Question:
I want to make the given layout scrollable, so that the two buttons are fixed and the 4 imageViews can be scrolled. I tried the following code, but it messed up..kindly, help
Layout :
'''
<LinearLayout
xmlns:android="http://schemas.android.com/apk/res/android"
xmlns:tools="http://schemas.android.com/tools"
android:layout_width="match_parent"
android:layout_height="match_parent"
android:orientation="horizontal" >
<ScrollView
android:layout_width="match_parent"
android:layout_height="wrap_content"
>
<RelativeLayout
android:layout_width="match_parent"
android:layout_height="wrap_content"
android:orientation="vertical">
<ImageView
android:id="@+id/iv1"
android:layout_width="wrap_content"
android:layout_height="wrap_content"
android:layout_alignParentLeft="true"
android:layout_alignParentTop="true"
android:layout_marginTop="46dp"
android:clickable="true"
android:src="@drawable/no_media" />
<ImageView
android:id="@+id/iv2"
android:layout_width="wrap_content"
android:layout_height="wrap_content"
android:layout_alignParentRight="true"
android:layout_alignTop="@+id/iv1"
android:clickable="true"
android:src="@drawable/no_media" />
<ImageView
android:id="@+id/iv3"
android:layout_width="wrap_content"
android:layout_height="wrap_content"
android:layout_alignParentLeft="true"
android:layout_below="@+id/iv1"
android:layout_marginTop="26dp"
android:clickable="true"
android:src="@drawable/no_media" />
<ImageView
android:id="@+id/iv4"
android:layout_width="wrap_content"
android:layout_height="wrap_content"
android:layout_alignParentRight="true"
android:layout_alignTop="@+id/iv3"
android:clickable="true"
android:src="@drawable/no_media" />
<TextView
android:id="@+id/textView1"
android:layout_width="wrap_content"
android:layout_height="wrap_content"
android:layout_alignParentLeft="true"
android:layout_alignParentTop="true"
android:layout_marginLeft="19dp"
android:layout_marginTop="14dp"
android:text="Click on the four images to take the pic" />
</RelativeLayout>
</ScrollView>
<Button
android:id="@+id/button2"
android:layout_width="wrap_content"
android:layout_height="wrap_content"
android:layout_alignParentBottom="true"
android:layout_alignParentLeft="true"
android:layout_alignParentRight="true"
android:layout_marginBottom="14dp"
android:text="Button" />
<Button
android:id="@+id/button1"
android:layout_width="fill_parent"
android:layout_height="wrap_content"
android:layout_marginTop="30dp"
android:text="Button" />
</LinearLayout>
'''
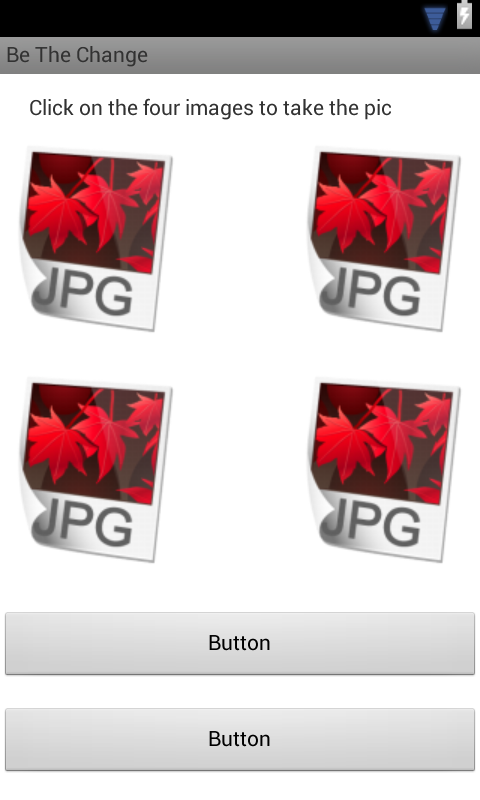
Answer: take this code dude :) best of luck
'''
<RelativeLayout xmlns:android="http://schemas.android.com/apk/res/android"
xmlns:tools="http://schemas.android.com/tools"
android:layout_width="fill_parent"
android:layout_height="fill_parent"
android:orientation="horizontal" >
<ScrollView
android:layout_width="match_parent"
android:layout_height="match_parent"
android:layout_above="@+id/rel" >
<RelativeLayout
android:layout_width="match_parent"
android:layout_height="wrap_content" >
<ImageView
android:id="@+id/iv1"
android:layout_width="wrap_content"
android:layout_height="wrap_content"
android:layout_alignParentLeft="true"
android:layout_alignParentTop="true"
android:layout_marginTop="46dp"
android:clickable="true"
android:src="@drawable/ic_launcher" />
<ImageView
android:id="@+id/iv2"
android:layout_width="wrap_content"
android:layout_height="wrap_content"
android:layout_alignParentRight="true"
android:layout_alignTop="@+id/iv1"
android:clickable="true"
android:src="@drawable/ic_launcher" />
<ImageView
android:id="@+id/iv3"
android:layout_width="wrap_content"
android:layout_height="wrap_content"
android:layout_alignParentLeft="true"
android:layout_below="@+id/iv1"
android:layout_marginTop="26dp"
android:clickable="true"
android:src="@drawable/ic_launcher" />
<ImageView
android:id="@+id/iv4"
android:layout_width="wrap_content"
android:layout_height="wrap_content"
android:layout_alignParentRight="true"
android:layout_alignTop="@+id/iv3"
android:clickable="true"
android:src="@drawable/ic_launcher" />
<TextView
android:id="@+id/textView1"
android:layout_width="wrap_content"
android:layout_height="wrap_content"
android:layout_alignParentLeft="true"
android:layout_alignParentTop="true"
android:layout_marginLeft="19dp"
android:layout_marginTop="14dp"
android:text="Click on the four images to take the pic" />
</RelativeLayout>
</ScrollView>
<RelativeLayout
android:id="@+id/rel"
android:layout_width="wrap_content"
android:layout_height="wrap_content"
android:layout_alignParentBottom="true" >
<Button
android:id="@+id/button2"
android:layout_width="fill_parent"
android:layout_height="wrap_content"
android:layout_alignParentLeft="true"
android:layout_margin="5dp"
android:text="Button" />
<Button
android:id="@+id/button1"
android:layout_width="fill_parent"
android:layout_height="wrap_content"
android:layout_below="@+id/button2"
android:layout_margin="5dp"
android:text="Button" />
</RelativeLayout>
</RelativeLayout>
'''